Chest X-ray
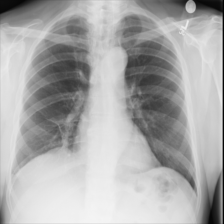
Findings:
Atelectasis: negative
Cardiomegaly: negative
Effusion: negative
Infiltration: negative
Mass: negative
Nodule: negative
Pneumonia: negative
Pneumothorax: negative
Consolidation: negative
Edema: negative
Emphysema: negative
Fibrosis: negative
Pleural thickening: negative
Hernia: negative